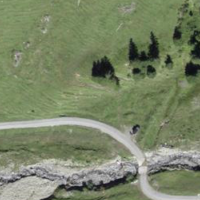
EUNIS habitat code: 23
Species observed at this site:
Issoria lathonia